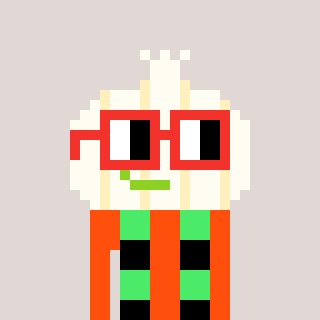
a pixel art character with square red glasses, a garlic-shaped head and a orange-colored body on a warm background